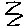
Label: zigzag